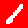
Digit: 1